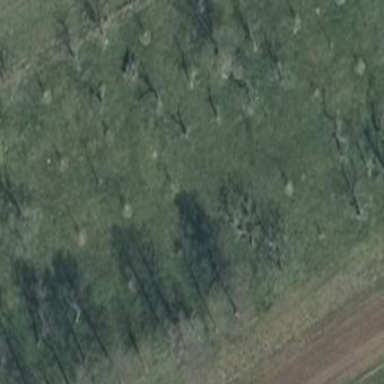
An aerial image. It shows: Orchard.